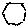
Label: hexagon